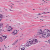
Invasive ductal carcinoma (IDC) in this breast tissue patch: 1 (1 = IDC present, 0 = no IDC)